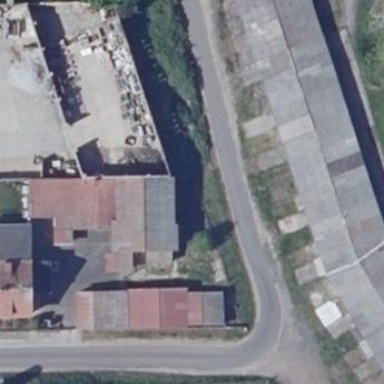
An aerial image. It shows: Group of garages.